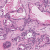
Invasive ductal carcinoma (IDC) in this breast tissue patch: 1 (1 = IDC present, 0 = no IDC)